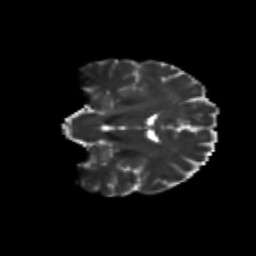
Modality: T2w
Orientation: coronal
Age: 51
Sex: female
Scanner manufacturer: siemens
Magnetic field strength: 3 T
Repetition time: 8.6 s
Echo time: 0.095 s